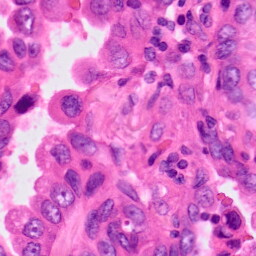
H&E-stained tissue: Lung